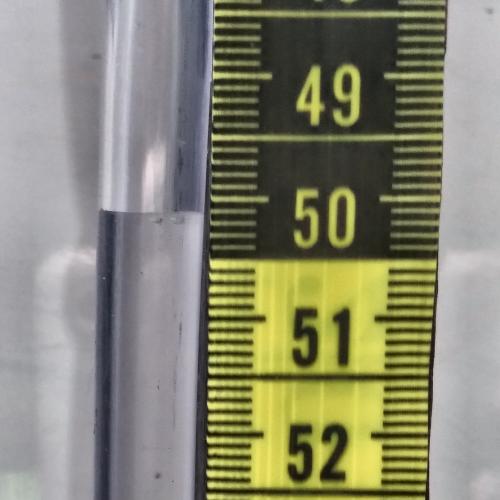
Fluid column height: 50.1 cm